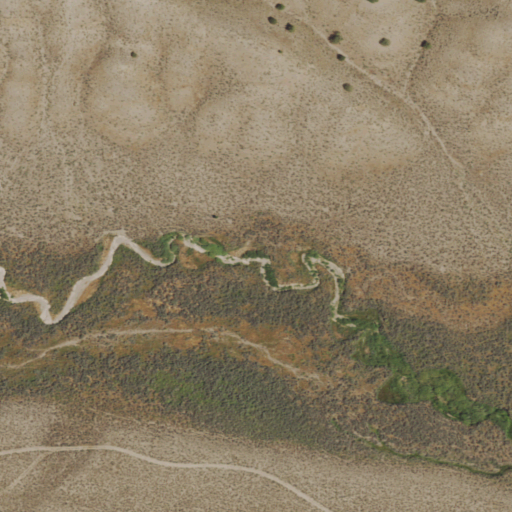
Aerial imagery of valley in Nevada named Cottonwood Draw containing shrub, woody wetlands, and herbaceous wetlands